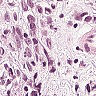
Metastatic tissue present: yes